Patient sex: F
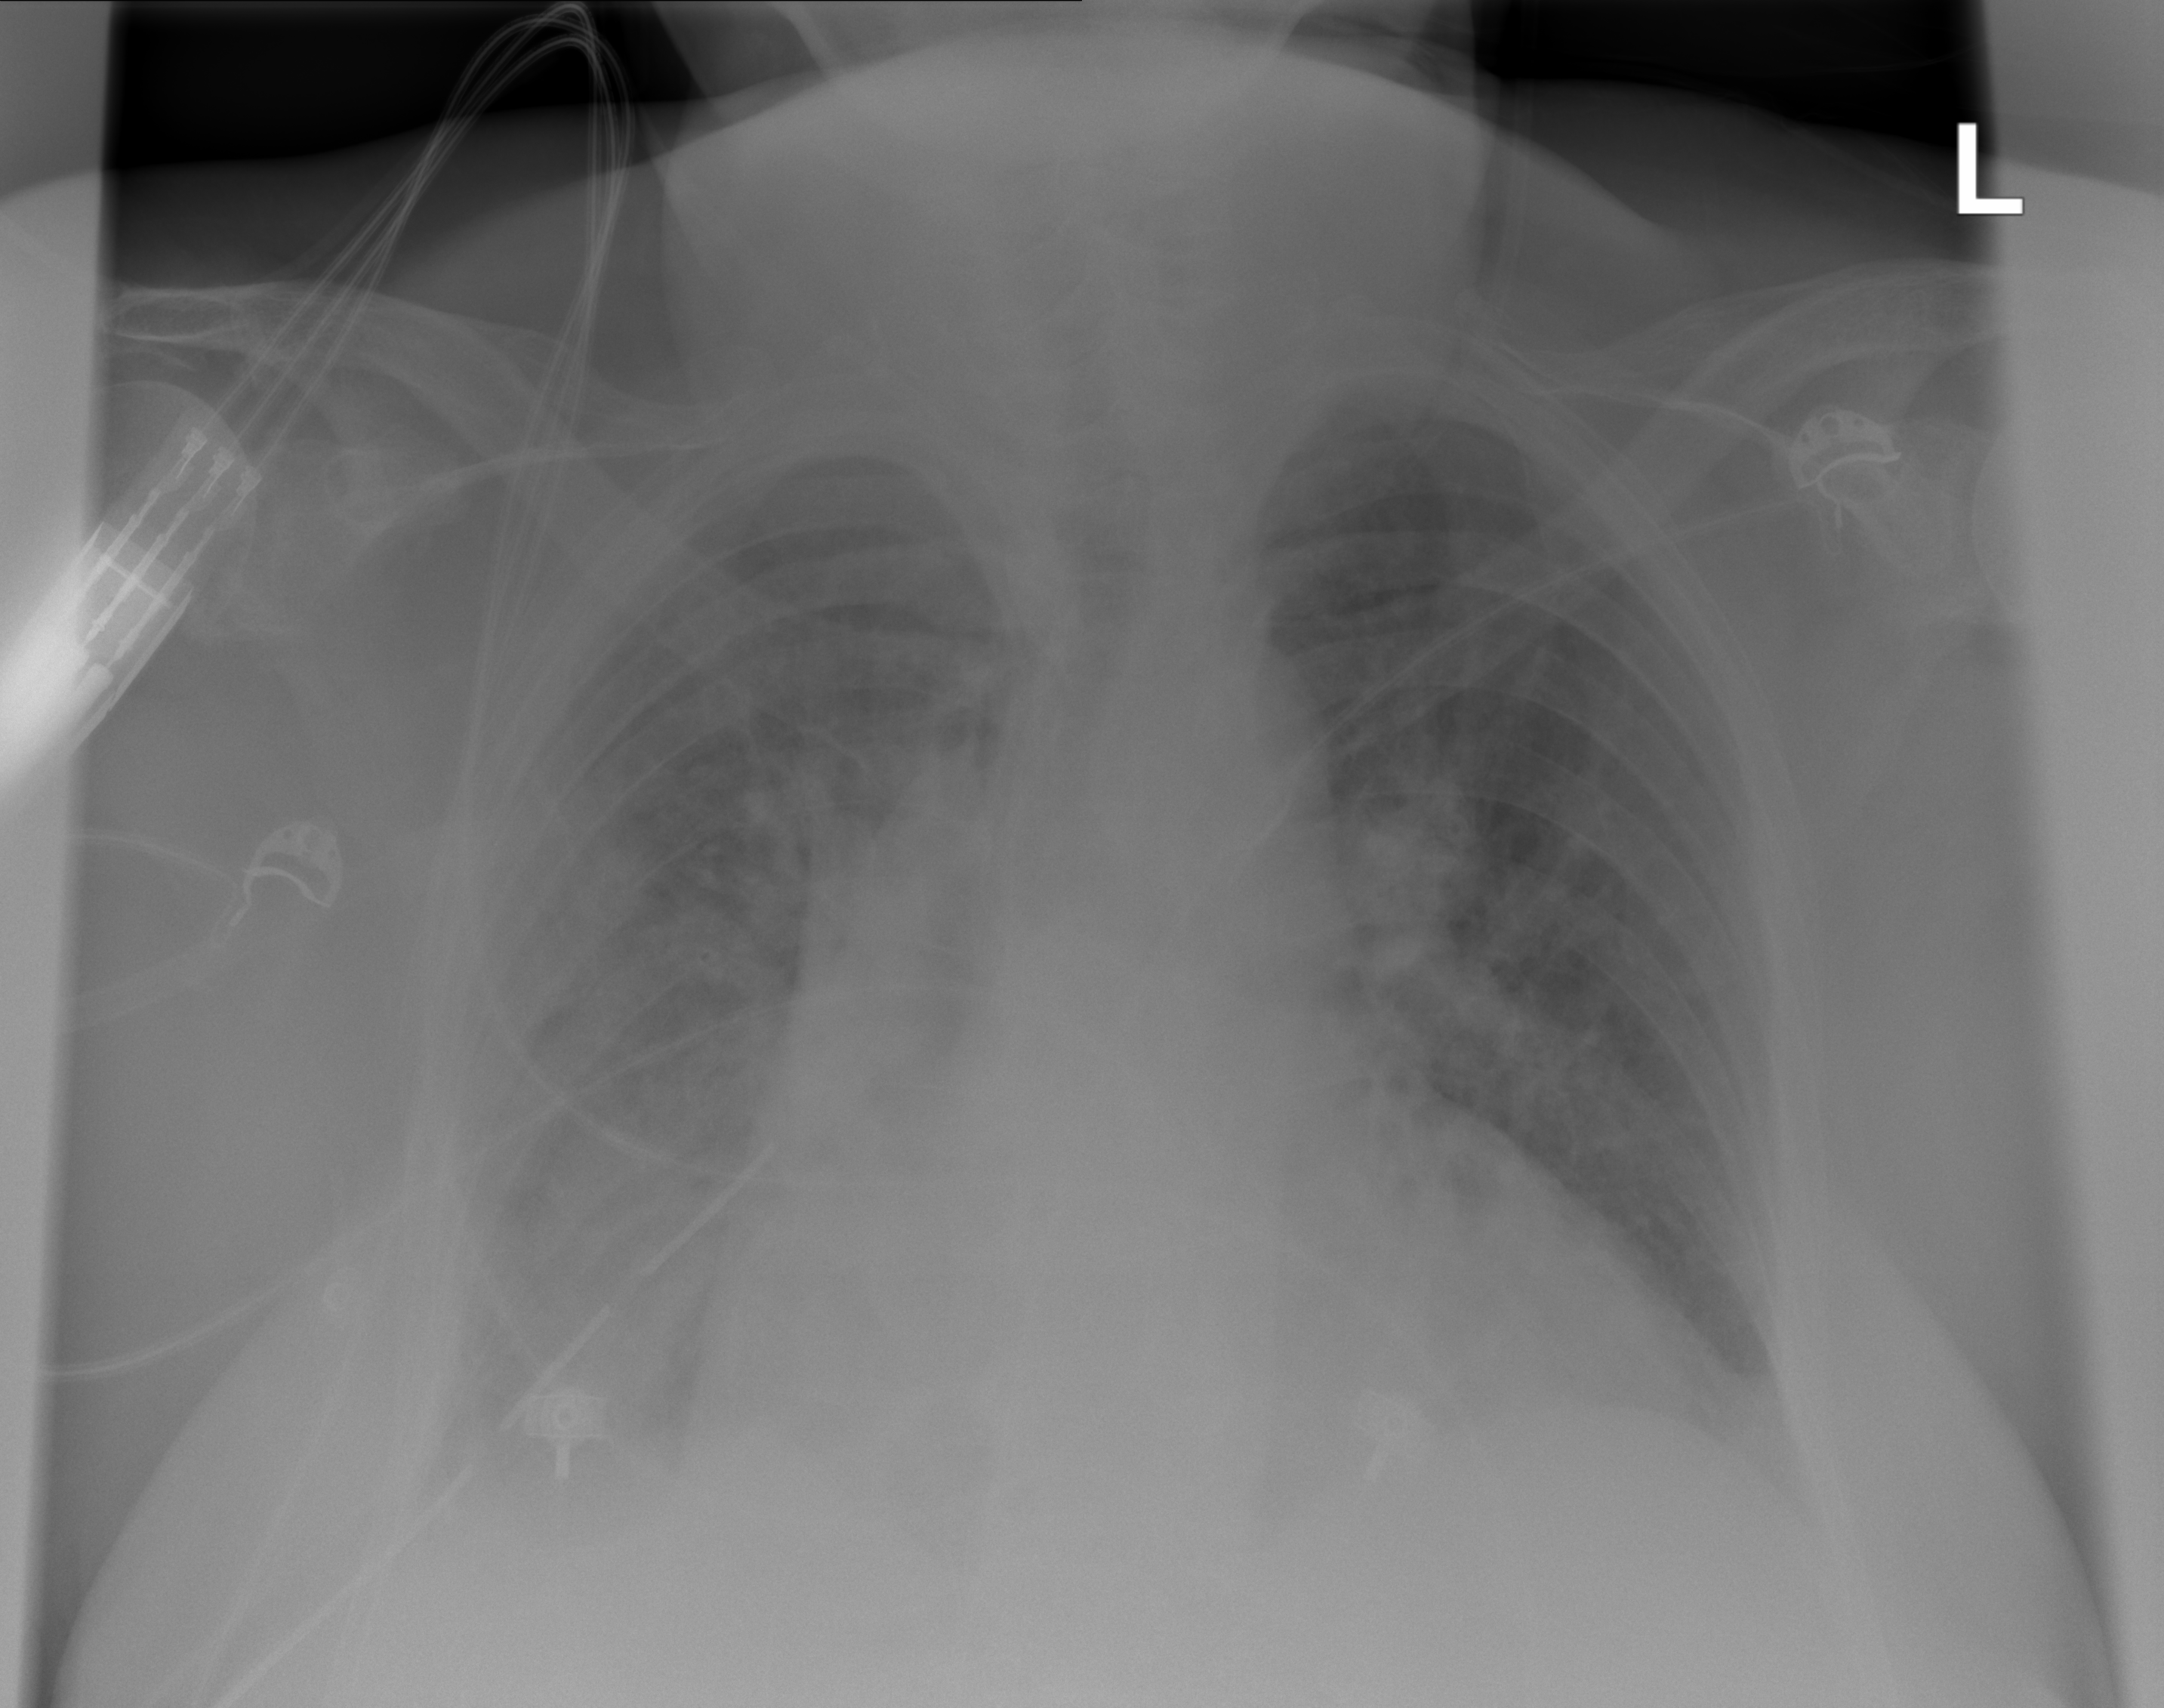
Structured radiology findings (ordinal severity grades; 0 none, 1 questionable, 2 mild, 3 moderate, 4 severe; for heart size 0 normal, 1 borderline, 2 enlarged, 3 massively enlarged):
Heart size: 2
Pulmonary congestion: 2
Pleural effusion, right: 2
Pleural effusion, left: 0
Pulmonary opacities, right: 0
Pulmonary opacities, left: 0
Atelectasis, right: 2
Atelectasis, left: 0